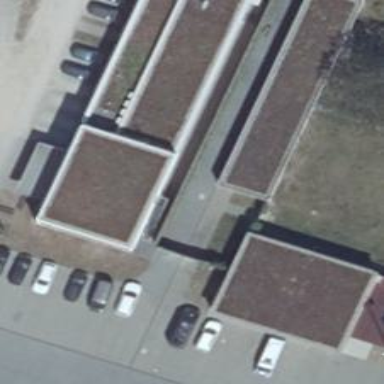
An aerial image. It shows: Building with flat grass-covered roof. The building is silver in color.